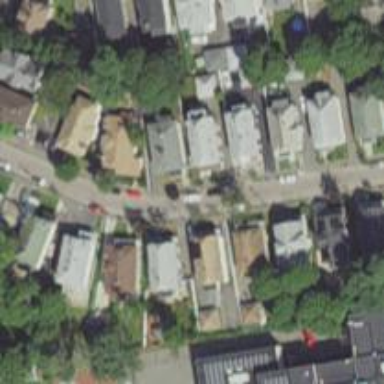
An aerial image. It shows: Neighborhood.